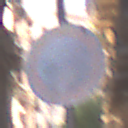
Verkehrszeichen: VerbotFahrzeugeAllerArt
Umgebung: Outdoor, Urban
Tageszeit: MorningAfternoon
Wetter: PartlyCloudy
Licht: Natural
Jahreszeit: NotSpecified
Kontrast: MediumContrast